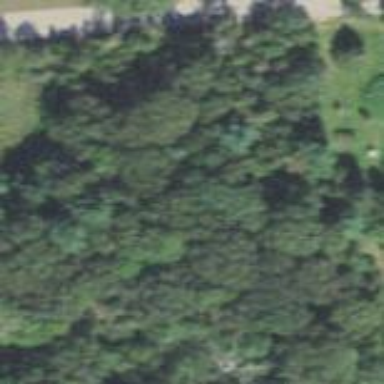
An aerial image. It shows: Woodland consisting mainly of needle-leaved trees.